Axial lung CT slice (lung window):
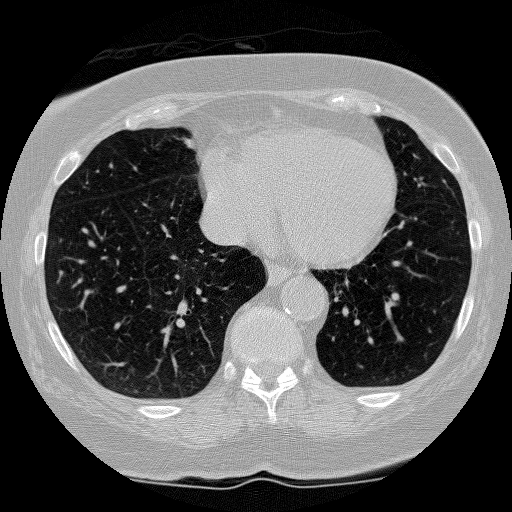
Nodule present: no